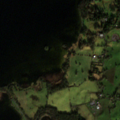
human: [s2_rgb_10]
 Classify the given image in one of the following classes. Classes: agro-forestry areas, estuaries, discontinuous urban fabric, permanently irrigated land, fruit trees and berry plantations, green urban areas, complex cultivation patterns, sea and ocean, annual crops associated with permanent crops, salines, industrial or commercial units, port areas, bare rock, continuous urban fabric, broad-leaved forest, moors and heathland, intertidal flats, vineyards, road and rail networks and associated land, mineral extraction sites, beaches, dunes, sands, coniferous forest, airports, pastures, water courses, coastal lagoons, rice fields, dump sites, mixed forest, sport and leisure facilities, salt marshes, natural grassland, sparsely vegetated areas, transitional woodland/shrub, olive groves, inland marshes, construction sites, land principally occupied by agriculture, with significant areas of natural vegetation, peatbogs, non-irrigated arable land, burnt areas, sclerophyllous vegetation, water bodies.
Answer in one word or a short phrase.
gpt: pastures, mixed forest, transitional woodland/shrub, water bodies